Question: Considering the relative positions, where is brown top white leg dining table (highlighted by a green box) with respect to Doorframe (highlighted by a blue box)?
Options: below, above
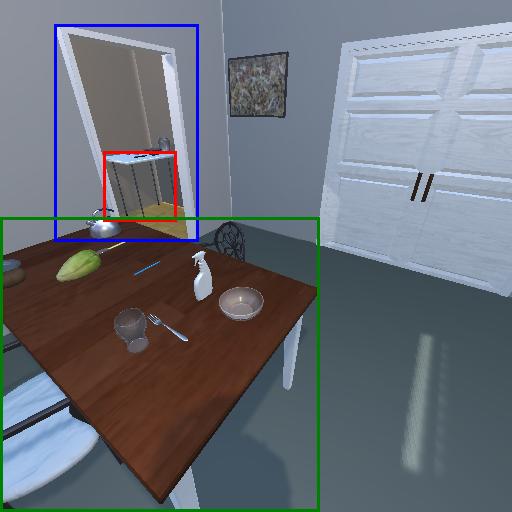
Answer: below